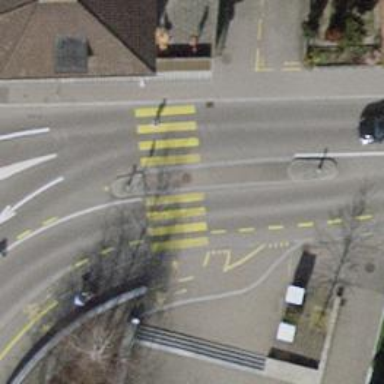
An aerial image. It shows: Asphalt cycleway with adjacent asphalt footway.